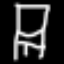
Label: chair